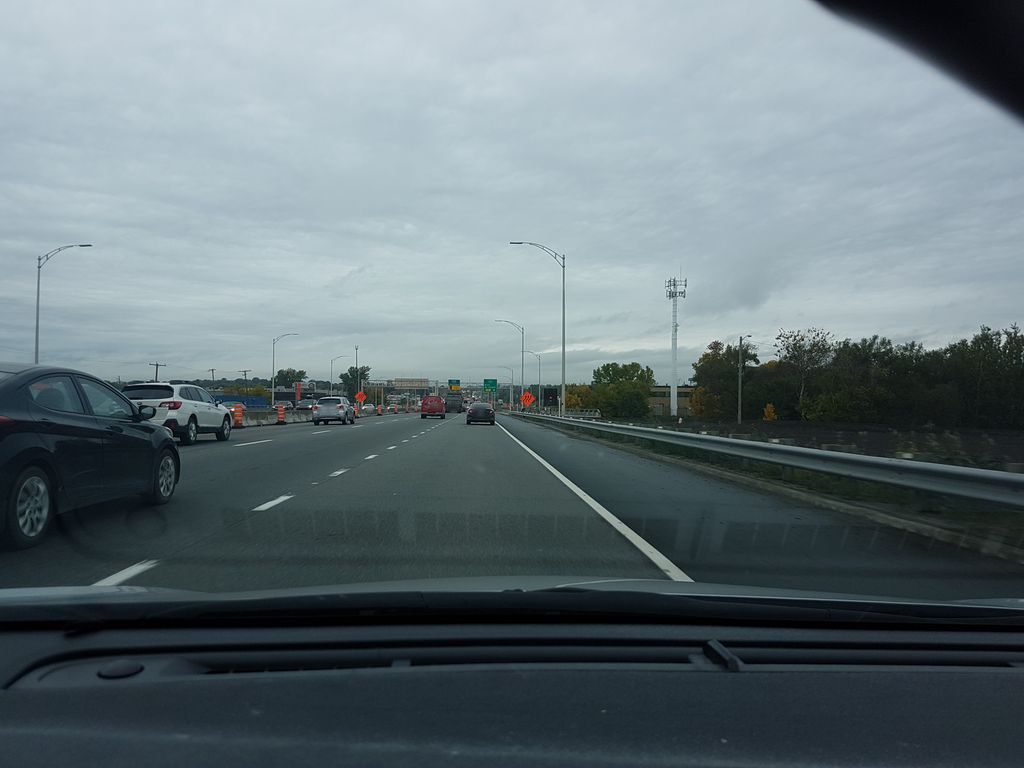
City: quebec_city